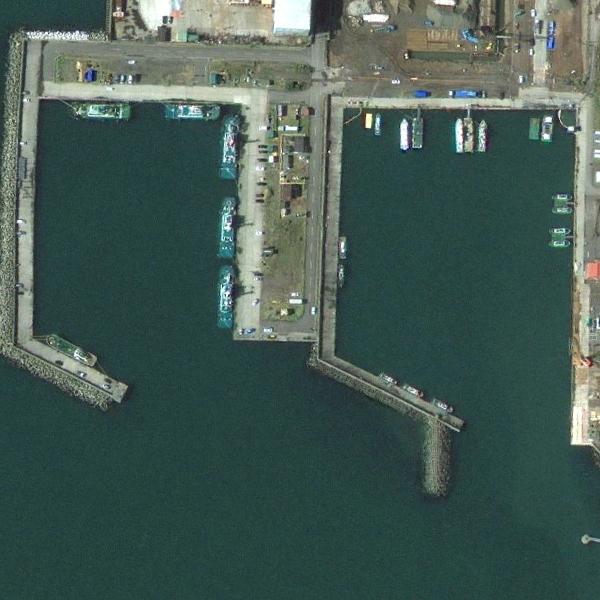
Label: Port